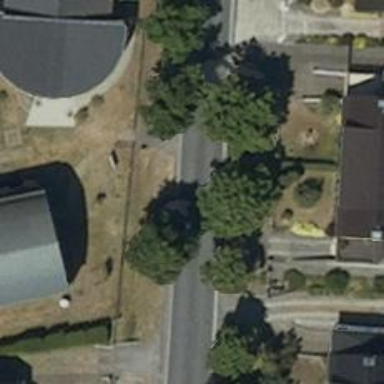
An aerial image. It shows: Evergreen broadleaved tree.